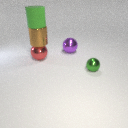
large purple metal sphere to the right of large red metal sphere